Aerial crown-view tile of a tropical tree (Barro Colorado Island, Panama), acquired 20250317:
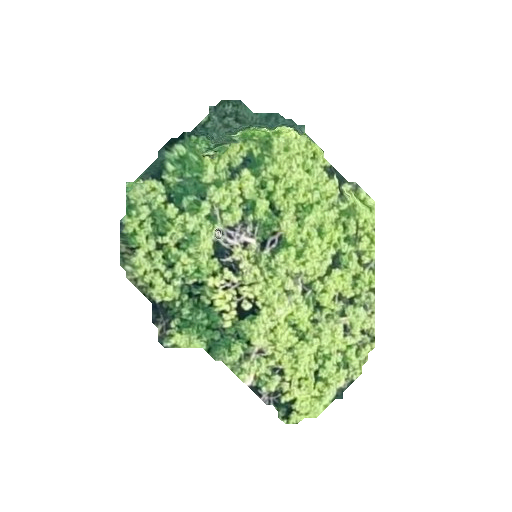
Species: Astronium graveolens
GBIF accepted scientific name: Astronium graveolens
Crown area: 84.552 m²